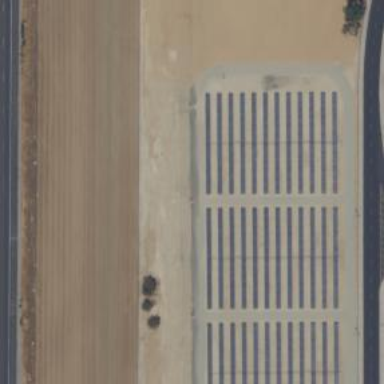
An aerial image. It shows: Solar power plant utilizing photovoltaic technology to generate electricity.